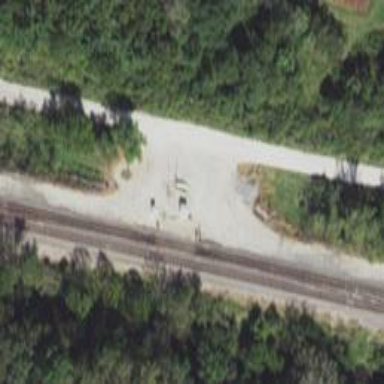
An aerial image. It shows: Railroad crossover.